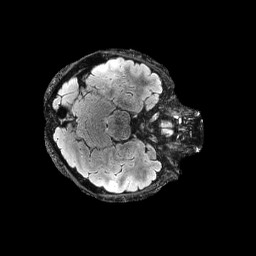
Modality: FLAIR
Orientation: axial
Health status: ill
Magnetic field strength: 3 T